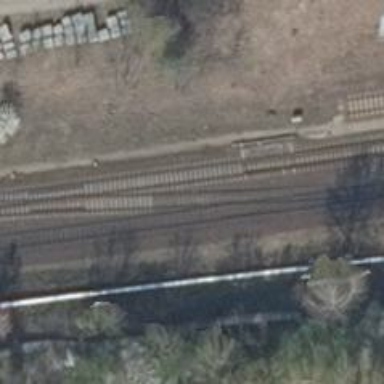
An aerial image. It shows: Railway track with contact lines for electrification.